Question: Is it possible to show users custom message with a single OK button in a Facebook-style dialog box, say, in an iframe app? Is this dialog box available in the Facebook (Javascript) API?
Example:

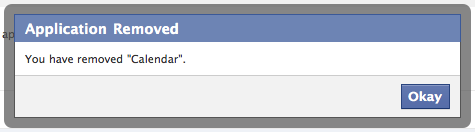
Answer: I don't believe that Facebook allows you to display dialogs outside the ones listed in the FB:Dialog documentation on their webpage.
However, this should be possible to implement yourself. Download a copy of the Facebook.js SDK, and look for the code where it draws the dialog. You could then use this wherever you want to draw as many Facebook-esque dialogs as you like!
This thread from the Facebook developers forum has some good stuff on already-developed FB.ui lightbox clones: <URL>